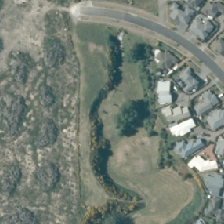
Land cover: high_producing_grassland